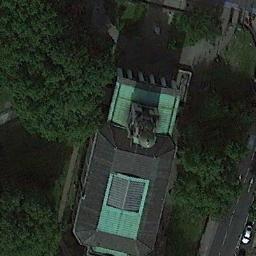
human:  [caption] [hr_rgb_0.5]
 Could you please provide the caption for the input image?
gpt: A gray, Green prismatic roof, A church with a roof of a tower on the main house, Surrounded by trees, Roads, Cars .

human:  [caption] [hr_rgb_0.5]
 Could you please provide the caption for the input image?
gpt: The church with a tower has a gray-green sloping roof .

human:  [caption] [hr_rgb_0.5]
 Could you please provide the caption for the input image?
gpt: This is a church where many cars are parked .

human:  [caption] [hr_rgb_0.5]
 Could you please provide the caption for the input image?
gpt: The blue church is surrounded by some trees .

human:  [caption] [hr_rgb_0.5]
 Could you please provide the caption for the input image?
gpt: A church with green and black roofs surrounded by trees .